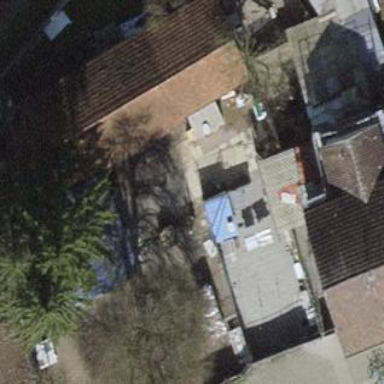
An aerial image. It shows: Building with tile roof.